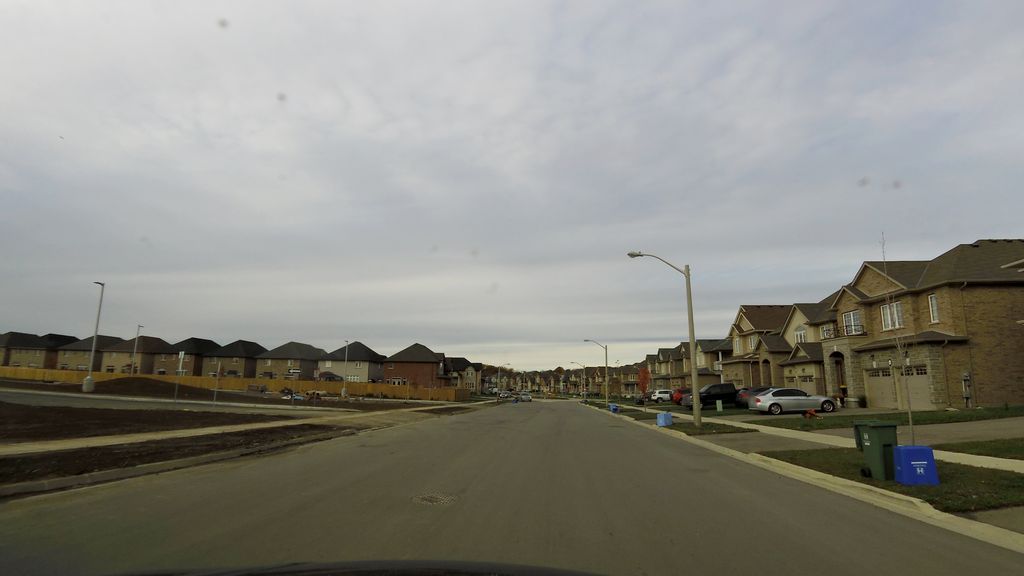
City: hamilton